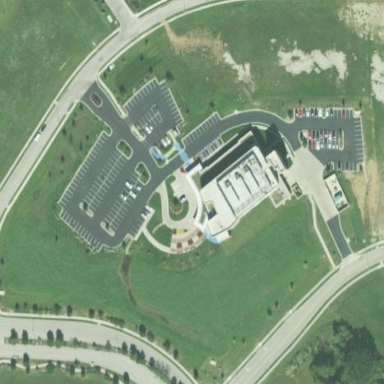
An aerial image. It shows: Healthcare clinic is depicted in the image.